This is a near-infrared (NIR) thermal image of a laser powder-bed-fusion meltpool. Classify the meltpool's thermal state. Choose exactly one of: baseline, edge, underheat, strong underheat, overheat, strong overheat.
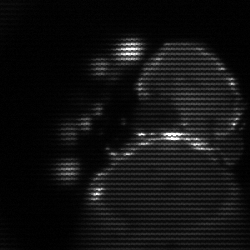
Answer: edge